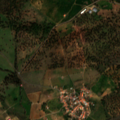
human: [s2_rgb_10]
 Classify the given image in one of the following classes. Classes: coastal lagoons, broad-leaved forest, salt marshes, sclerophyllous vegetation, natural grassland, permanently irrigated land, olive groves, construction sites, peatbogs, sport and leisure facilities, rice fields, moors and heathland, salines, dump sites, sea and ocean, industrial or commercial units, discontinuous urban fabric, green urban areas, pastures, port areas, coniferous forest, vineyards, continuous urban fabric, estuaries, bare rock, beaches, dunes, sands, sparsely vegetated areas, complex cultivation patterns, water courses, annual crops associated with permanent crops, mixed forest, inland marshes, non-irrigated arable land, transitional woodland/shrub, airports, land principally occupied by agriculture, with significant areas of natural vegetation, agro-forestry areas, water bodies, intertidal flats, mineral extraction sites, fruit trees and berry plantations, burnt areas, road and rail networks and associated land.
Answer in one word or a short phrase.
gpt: olive groves, pastures, annual crops associated with permanent crops, agro-forestry areas, broad-leaved forest